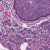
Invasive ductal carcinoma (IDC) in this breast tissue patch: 0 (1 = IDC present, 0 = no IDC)